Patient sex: M
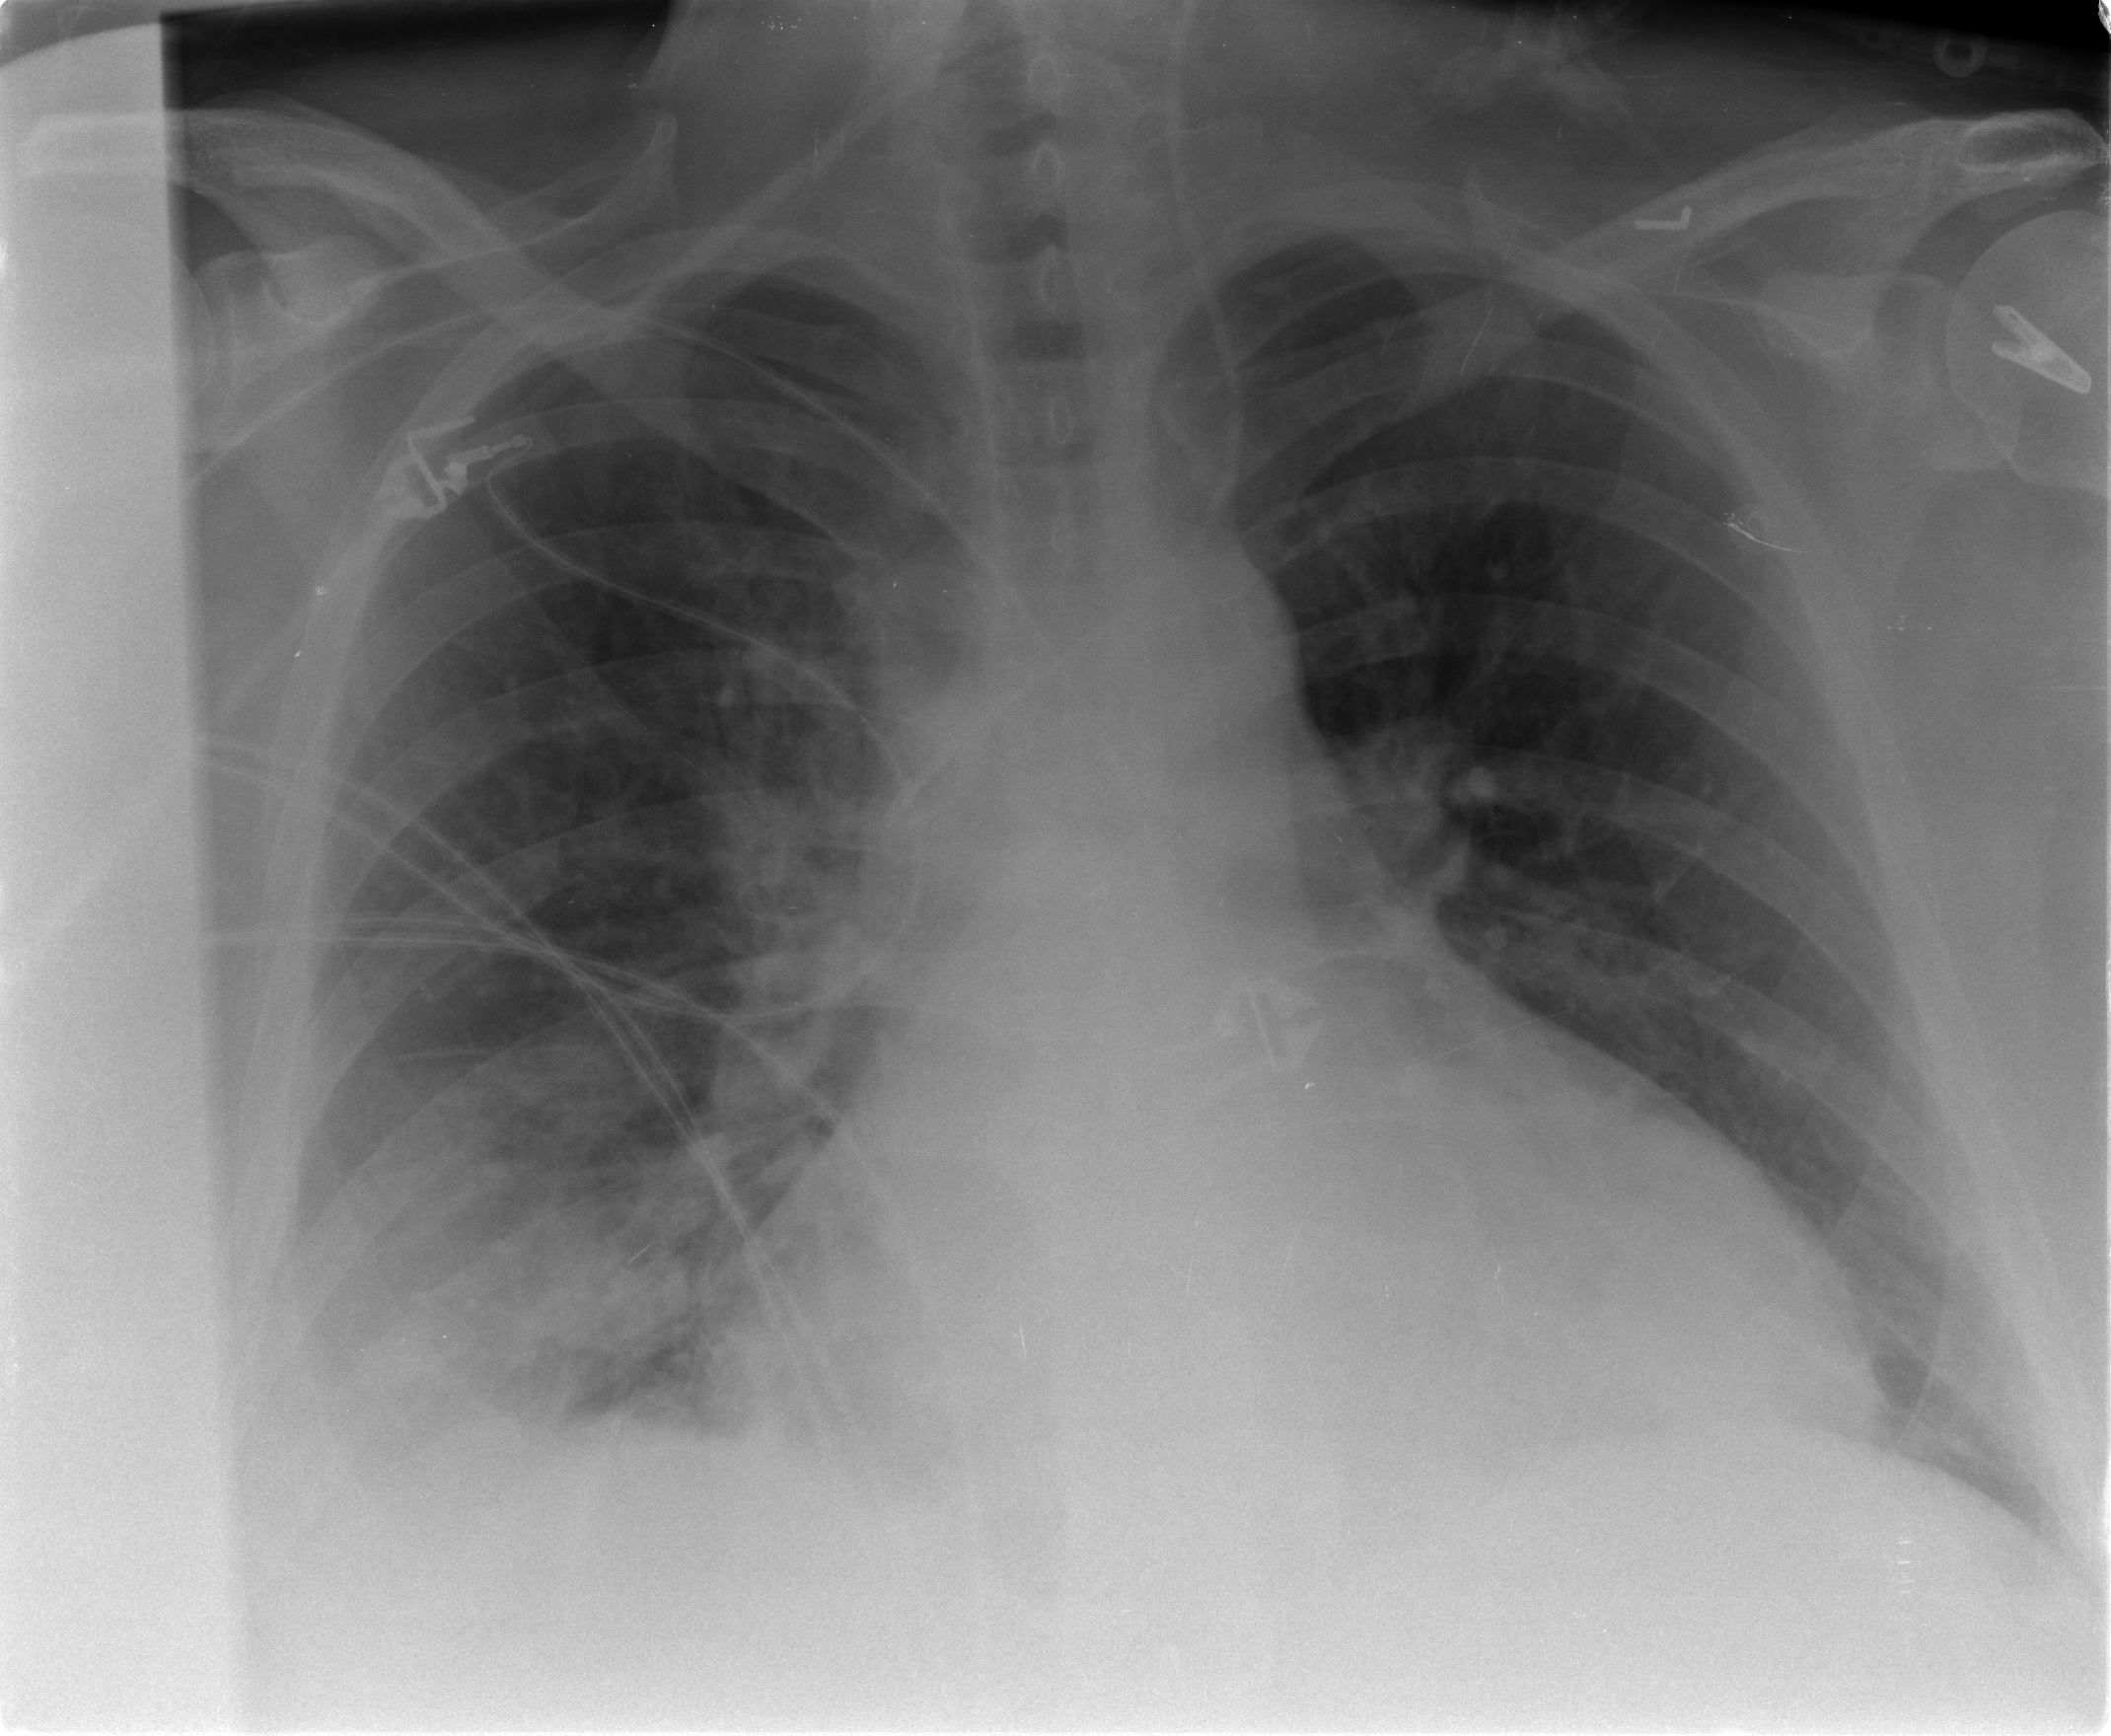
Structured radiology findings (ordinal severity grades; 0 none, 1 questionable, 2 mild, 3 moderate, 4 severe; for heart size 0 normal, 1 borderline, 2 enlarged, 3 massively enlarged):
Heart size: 2
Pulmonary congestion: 2
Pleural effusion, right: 3
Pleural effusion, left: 1
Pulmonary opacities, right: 2
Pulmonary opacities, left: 0
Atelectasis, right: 2
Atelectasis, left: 1